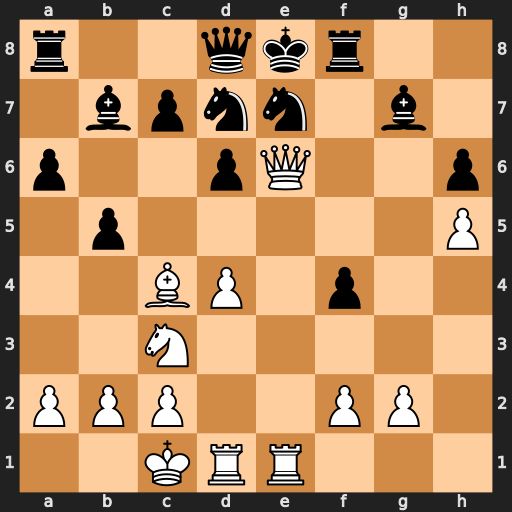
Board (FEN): r2qkr2/1bpnn1b1/p2pQ2p/1p5P/2BP1p2/2N5/PPP2PP1/2KRR3
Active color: w
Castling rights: q
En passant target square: -
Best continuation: Qg6+ Rf7 Qxf7#